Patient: sex M, age 66
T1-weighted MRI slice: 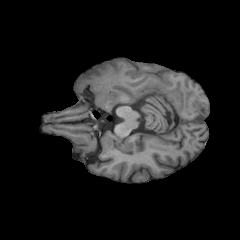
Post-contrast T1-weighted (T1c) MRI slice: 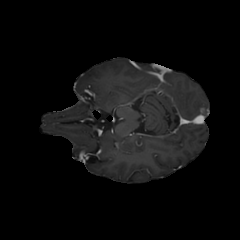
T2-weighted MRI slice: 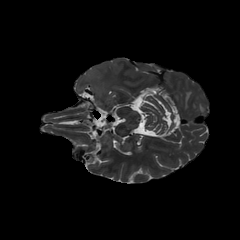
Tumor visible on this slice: yes
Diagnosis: Glioblastoma, IDH-wildtype
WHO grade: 4